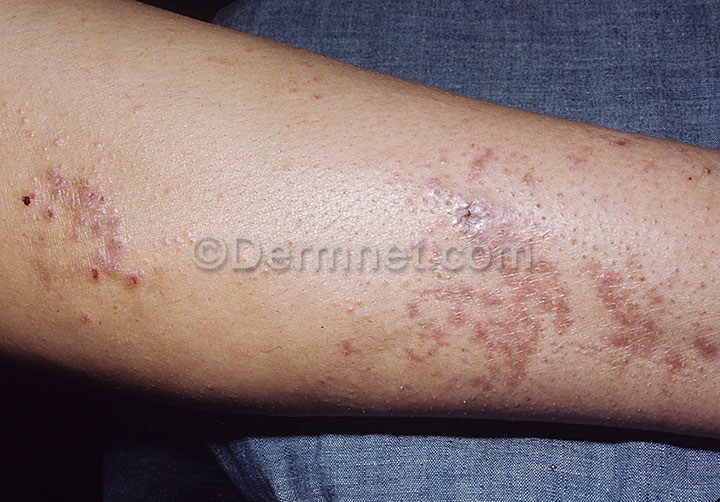
Disease: Psoriasis pictures Lichen Planus and related diseases